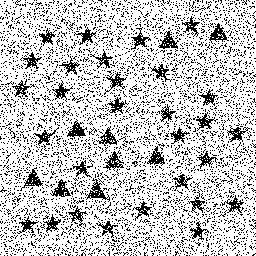
Squares: 0
Triangles: 9
Stars: 29
Total shapes: 38